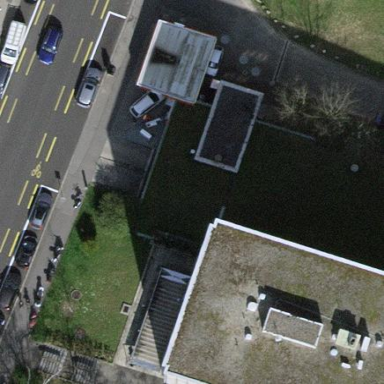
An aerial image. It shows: View of roof of building.